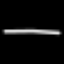
Label: line